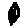
Label: car